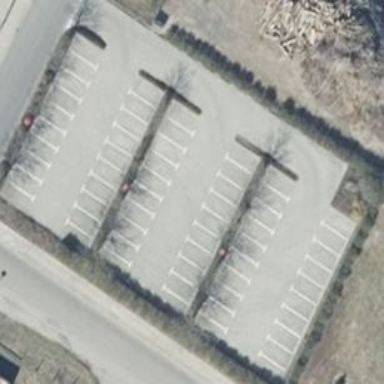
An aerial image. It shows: Parking area with surface.